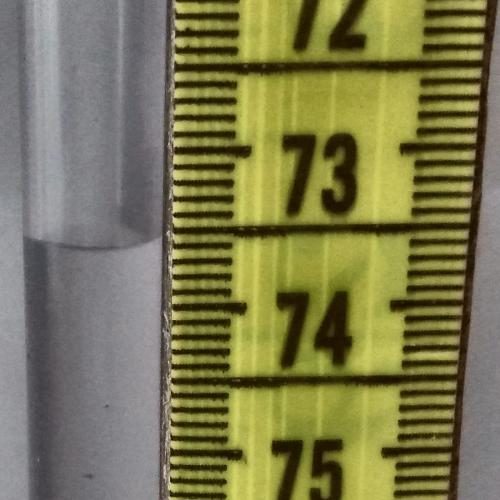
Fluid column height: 73.6 cm